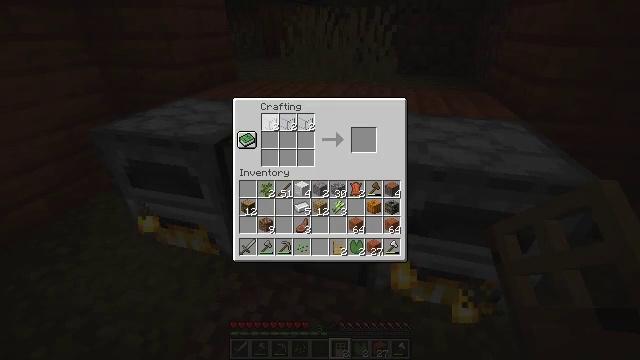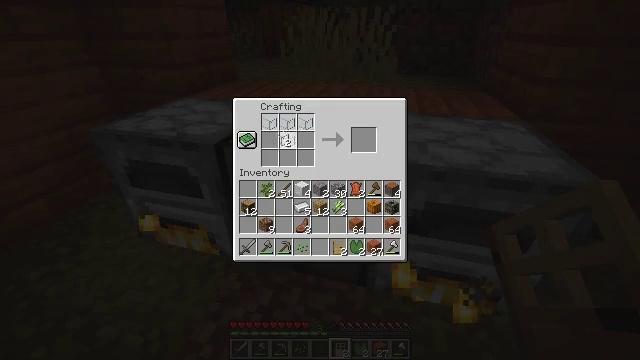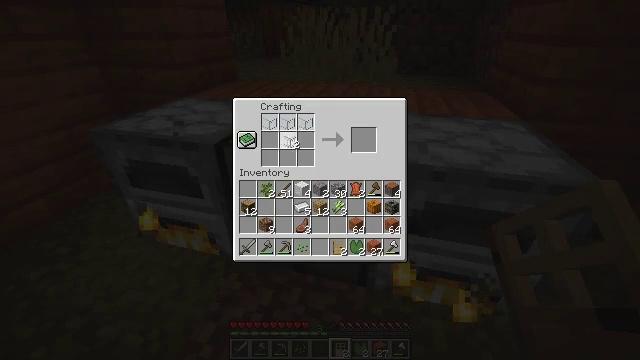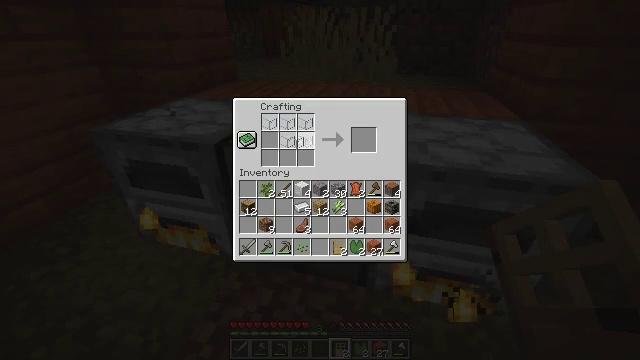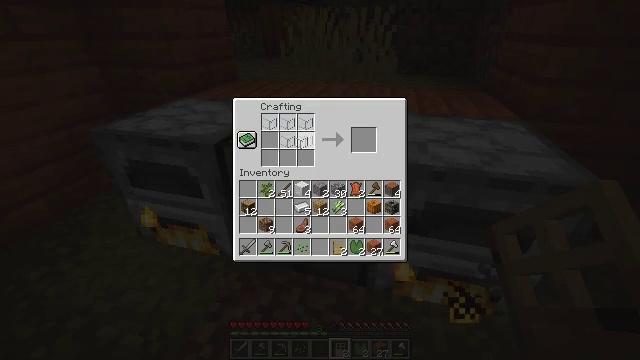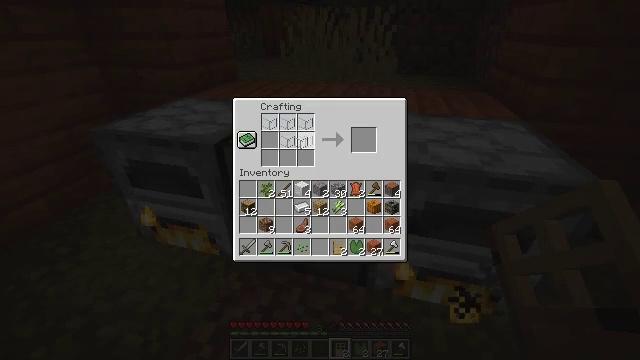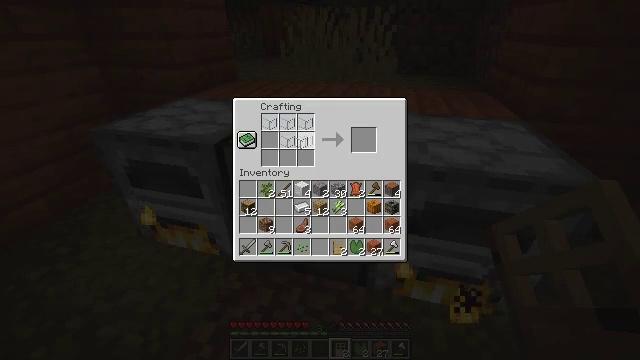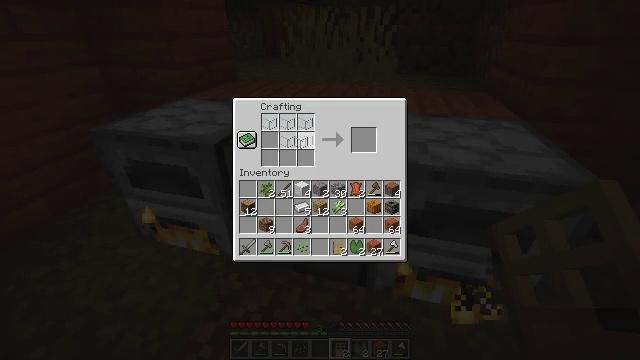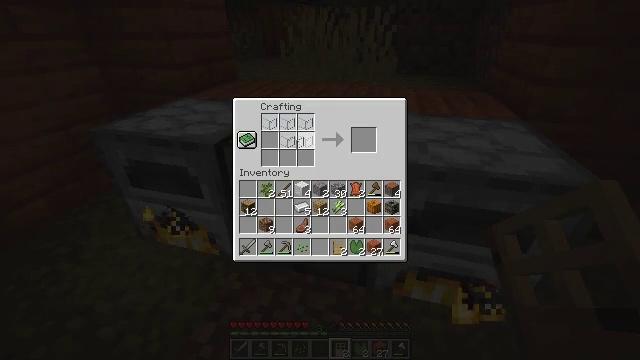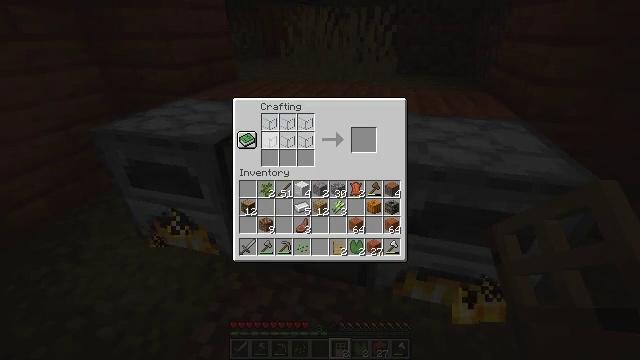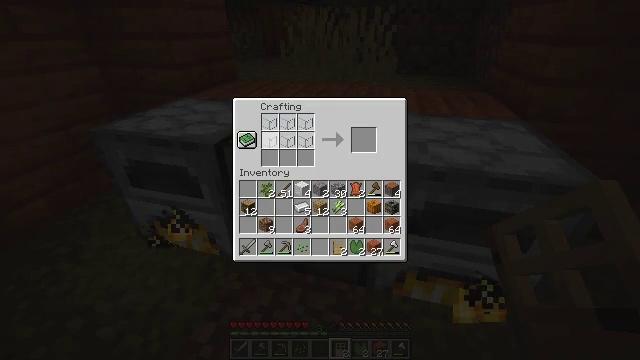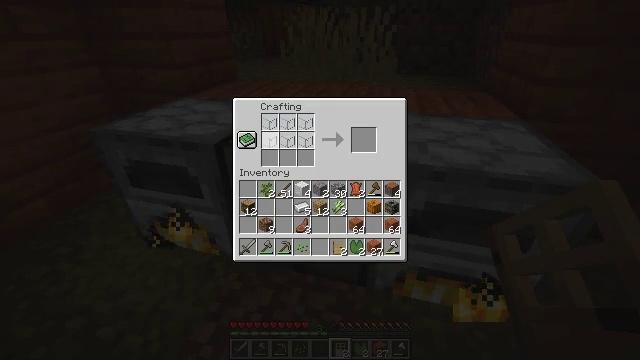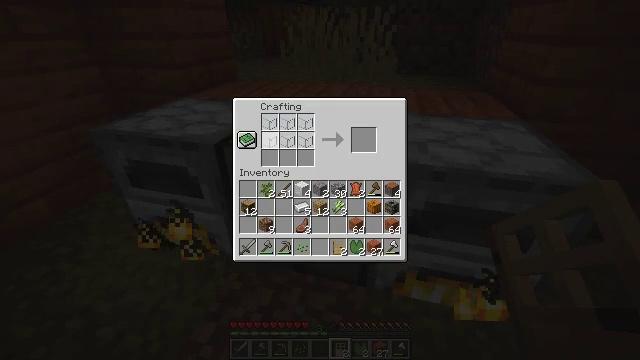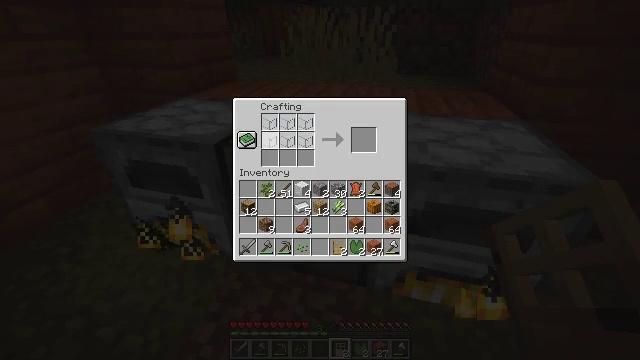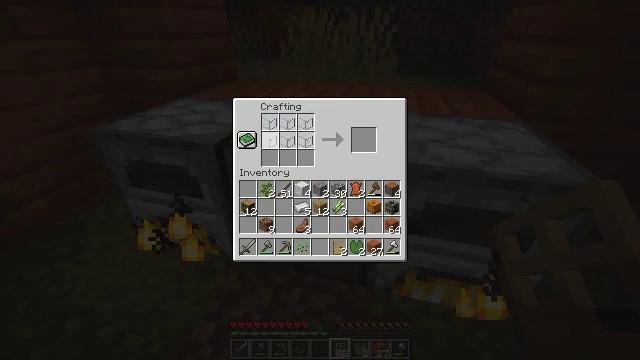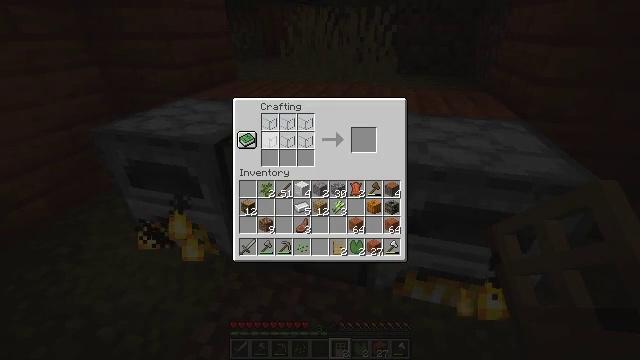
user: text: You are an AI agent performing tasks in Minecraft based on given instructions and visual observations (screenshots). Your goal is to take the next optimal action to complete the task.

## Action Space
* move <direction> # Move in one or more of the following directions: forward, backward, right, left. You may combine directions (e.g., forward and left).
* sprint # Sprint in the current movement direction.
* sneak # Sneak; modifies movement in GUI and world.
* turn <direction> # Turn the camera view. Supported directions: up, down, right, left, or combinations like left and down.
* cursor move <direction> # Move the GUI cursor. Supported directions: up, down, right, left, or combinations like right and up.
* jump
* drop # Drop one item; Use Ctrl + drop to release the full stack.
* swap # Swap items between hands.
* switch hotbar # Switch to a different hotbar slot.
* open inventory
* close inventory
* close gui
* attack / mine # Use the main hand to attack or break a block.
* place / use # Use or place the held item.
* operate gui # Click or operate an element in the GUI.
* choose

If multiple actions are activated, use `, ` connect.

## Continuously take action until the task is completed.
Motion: motion action
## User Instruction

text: Combine glass blocks on the crafting grid to make glass pane.
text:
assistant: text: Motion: cursor move right and down, operate gui
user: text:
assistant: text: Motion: cursor move right, operate gui
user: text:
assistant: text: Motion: operate gui
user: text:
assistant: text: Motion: operate gui
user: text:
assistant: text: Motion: operate gui
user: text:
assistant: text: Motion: operate gui
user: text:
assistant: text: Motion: operate gui
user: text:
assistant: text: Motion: operate gui
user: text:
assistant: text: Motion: cursor move left, operate gui
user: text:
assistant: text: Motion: cursor move left, operate gui
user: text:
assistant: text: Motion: operate gui
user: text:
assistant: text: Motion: operate gui
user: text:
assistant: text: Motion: operate gui
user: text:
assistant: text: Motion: operate gui
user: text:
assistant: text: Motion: operate gui
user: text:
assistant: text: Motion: cursor move right
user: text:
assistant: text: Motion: cursor move right
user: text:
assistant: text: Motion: sneak, cursor move right
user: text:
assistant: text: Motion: sneak
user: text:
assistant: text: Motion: sneak
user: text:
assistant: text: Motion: sneak, operate gui
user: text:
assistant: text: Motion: sneak, operate gui
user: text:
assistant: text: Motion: sneak, operate gui
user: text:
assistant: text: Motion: sneak, operate gui
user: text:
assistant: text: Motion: sneak
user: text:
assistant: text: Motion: sneak